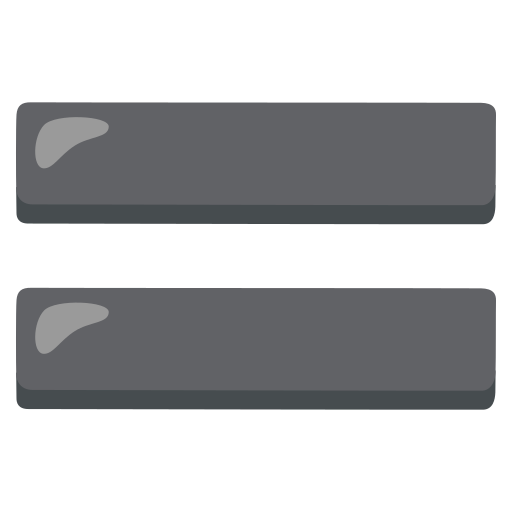
Emoji: 🟰